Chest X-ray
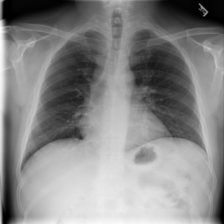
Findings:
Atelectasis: negative
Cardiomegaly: negative
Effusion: negative
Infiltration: negative
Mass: negative
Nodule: negative
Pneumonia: negative
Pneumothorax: negative
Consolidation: negative
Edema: negative
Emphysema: negative
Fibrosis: negative
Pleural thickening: negative
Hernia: negative